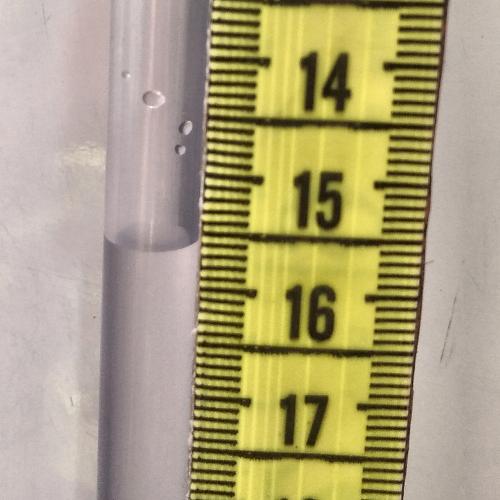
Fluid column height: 15.6 cm